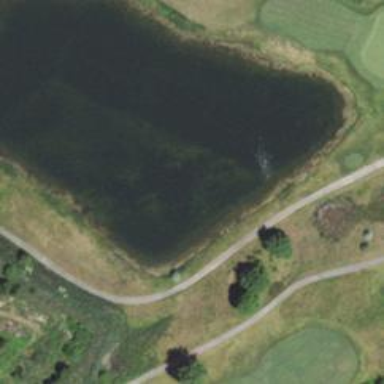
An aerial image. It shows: Picturesque scene of golf course with lateral water hazard.